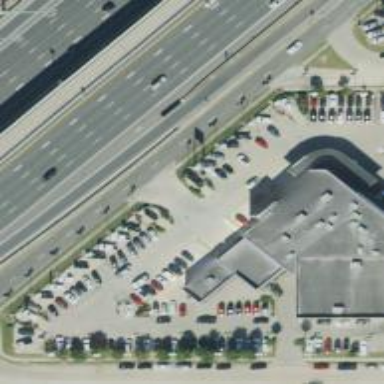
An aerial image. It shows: Retail building.